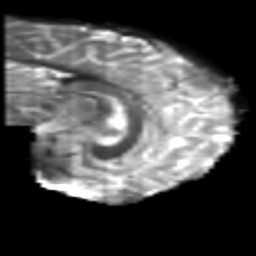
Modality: T2w
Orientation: sagittal
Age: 25
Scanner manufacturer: philips
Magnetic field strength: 3 T
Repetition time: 8.6 s
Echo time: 0.127 s